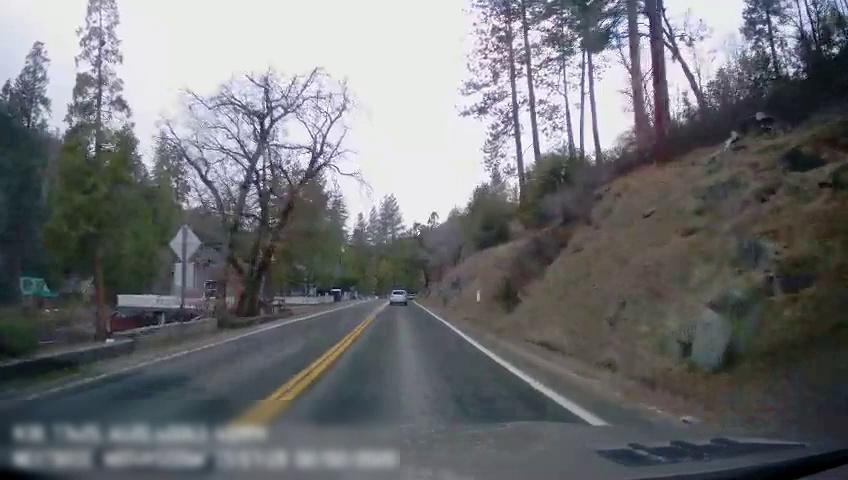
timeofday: Day
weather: Cloudy
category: Drivable Space
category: Vehicles | Car
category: Lanes | Current Lane
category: Lanes | Current Lane
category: Lanes | Opposite Lane